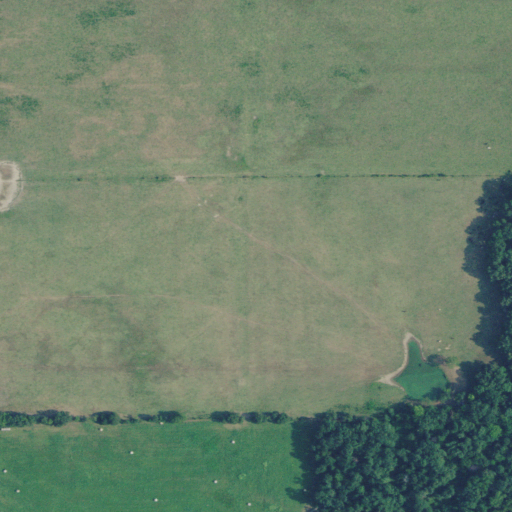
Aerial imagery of plain(s) in Oklahoma named Fisher Flats containing pasture, deciduous forest, and low intensity development